Interaction volume radius: 5 \u00c5
Interaction volume height: 10 \u00c5
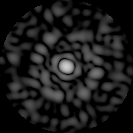
Disorder parameter: 0.8573